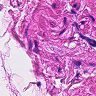
Metastatic tissue present: no